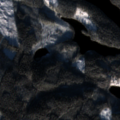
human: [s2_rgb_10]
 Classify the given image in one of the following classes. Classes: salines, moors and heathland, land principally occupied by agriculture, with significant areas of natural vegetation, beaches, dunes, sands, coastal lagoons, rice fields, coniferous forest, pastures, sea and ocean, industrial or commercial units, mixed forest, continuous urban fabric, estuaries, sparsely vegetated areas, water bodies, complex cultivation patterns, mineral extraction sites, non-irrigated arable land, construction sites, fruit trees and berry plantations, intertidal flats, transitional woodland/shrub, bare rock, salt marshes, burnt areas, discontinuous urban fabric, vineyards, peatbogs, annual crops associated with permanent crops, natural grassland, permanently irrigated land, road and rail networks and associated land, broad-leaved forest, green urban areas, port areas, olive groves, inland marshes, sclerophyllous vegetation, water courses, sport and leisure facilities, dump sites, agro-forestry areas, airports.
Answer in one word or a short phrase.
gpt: coniferous forest, mixed forest, water bodies